Field crop: tomato
Growth stage: 2
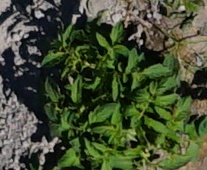
Species: tomato